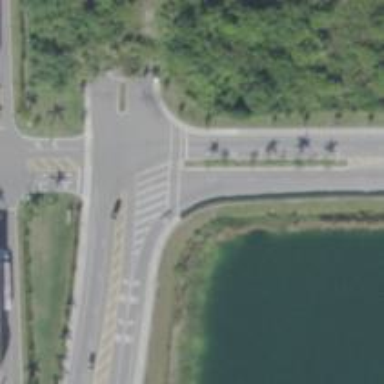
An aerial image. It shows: Uncontrolled road crossing with lines markings.